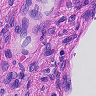
Metastatic tissue present: no